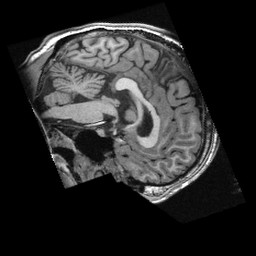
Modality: T1w
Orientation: sagittal
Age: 22
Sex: male